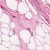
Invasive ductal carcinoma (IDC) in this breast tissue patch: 0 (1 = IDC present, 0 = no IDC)